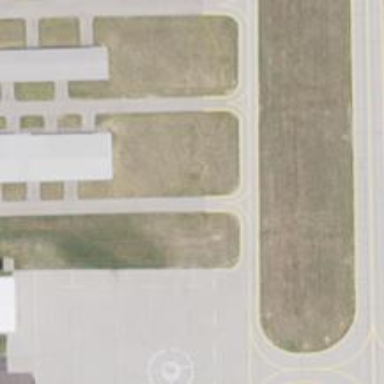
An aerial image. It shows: Image of taxiway at airport.